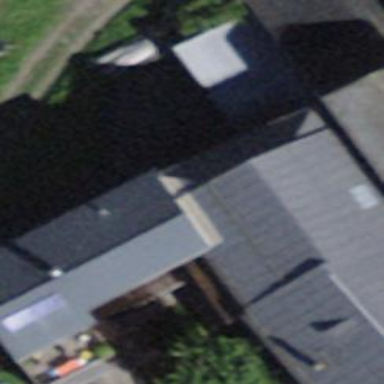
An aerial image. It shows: Building with gabled roof oriented across its structure.